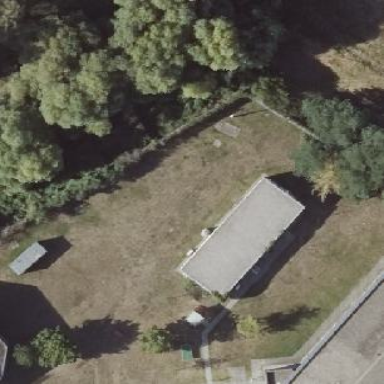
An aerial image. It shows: Service building with power generator.